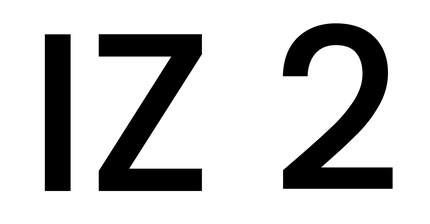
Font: Poppins-Medium